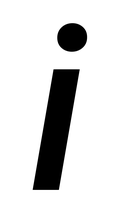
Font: Roboto-Italic_Medium_Italic